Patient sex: M
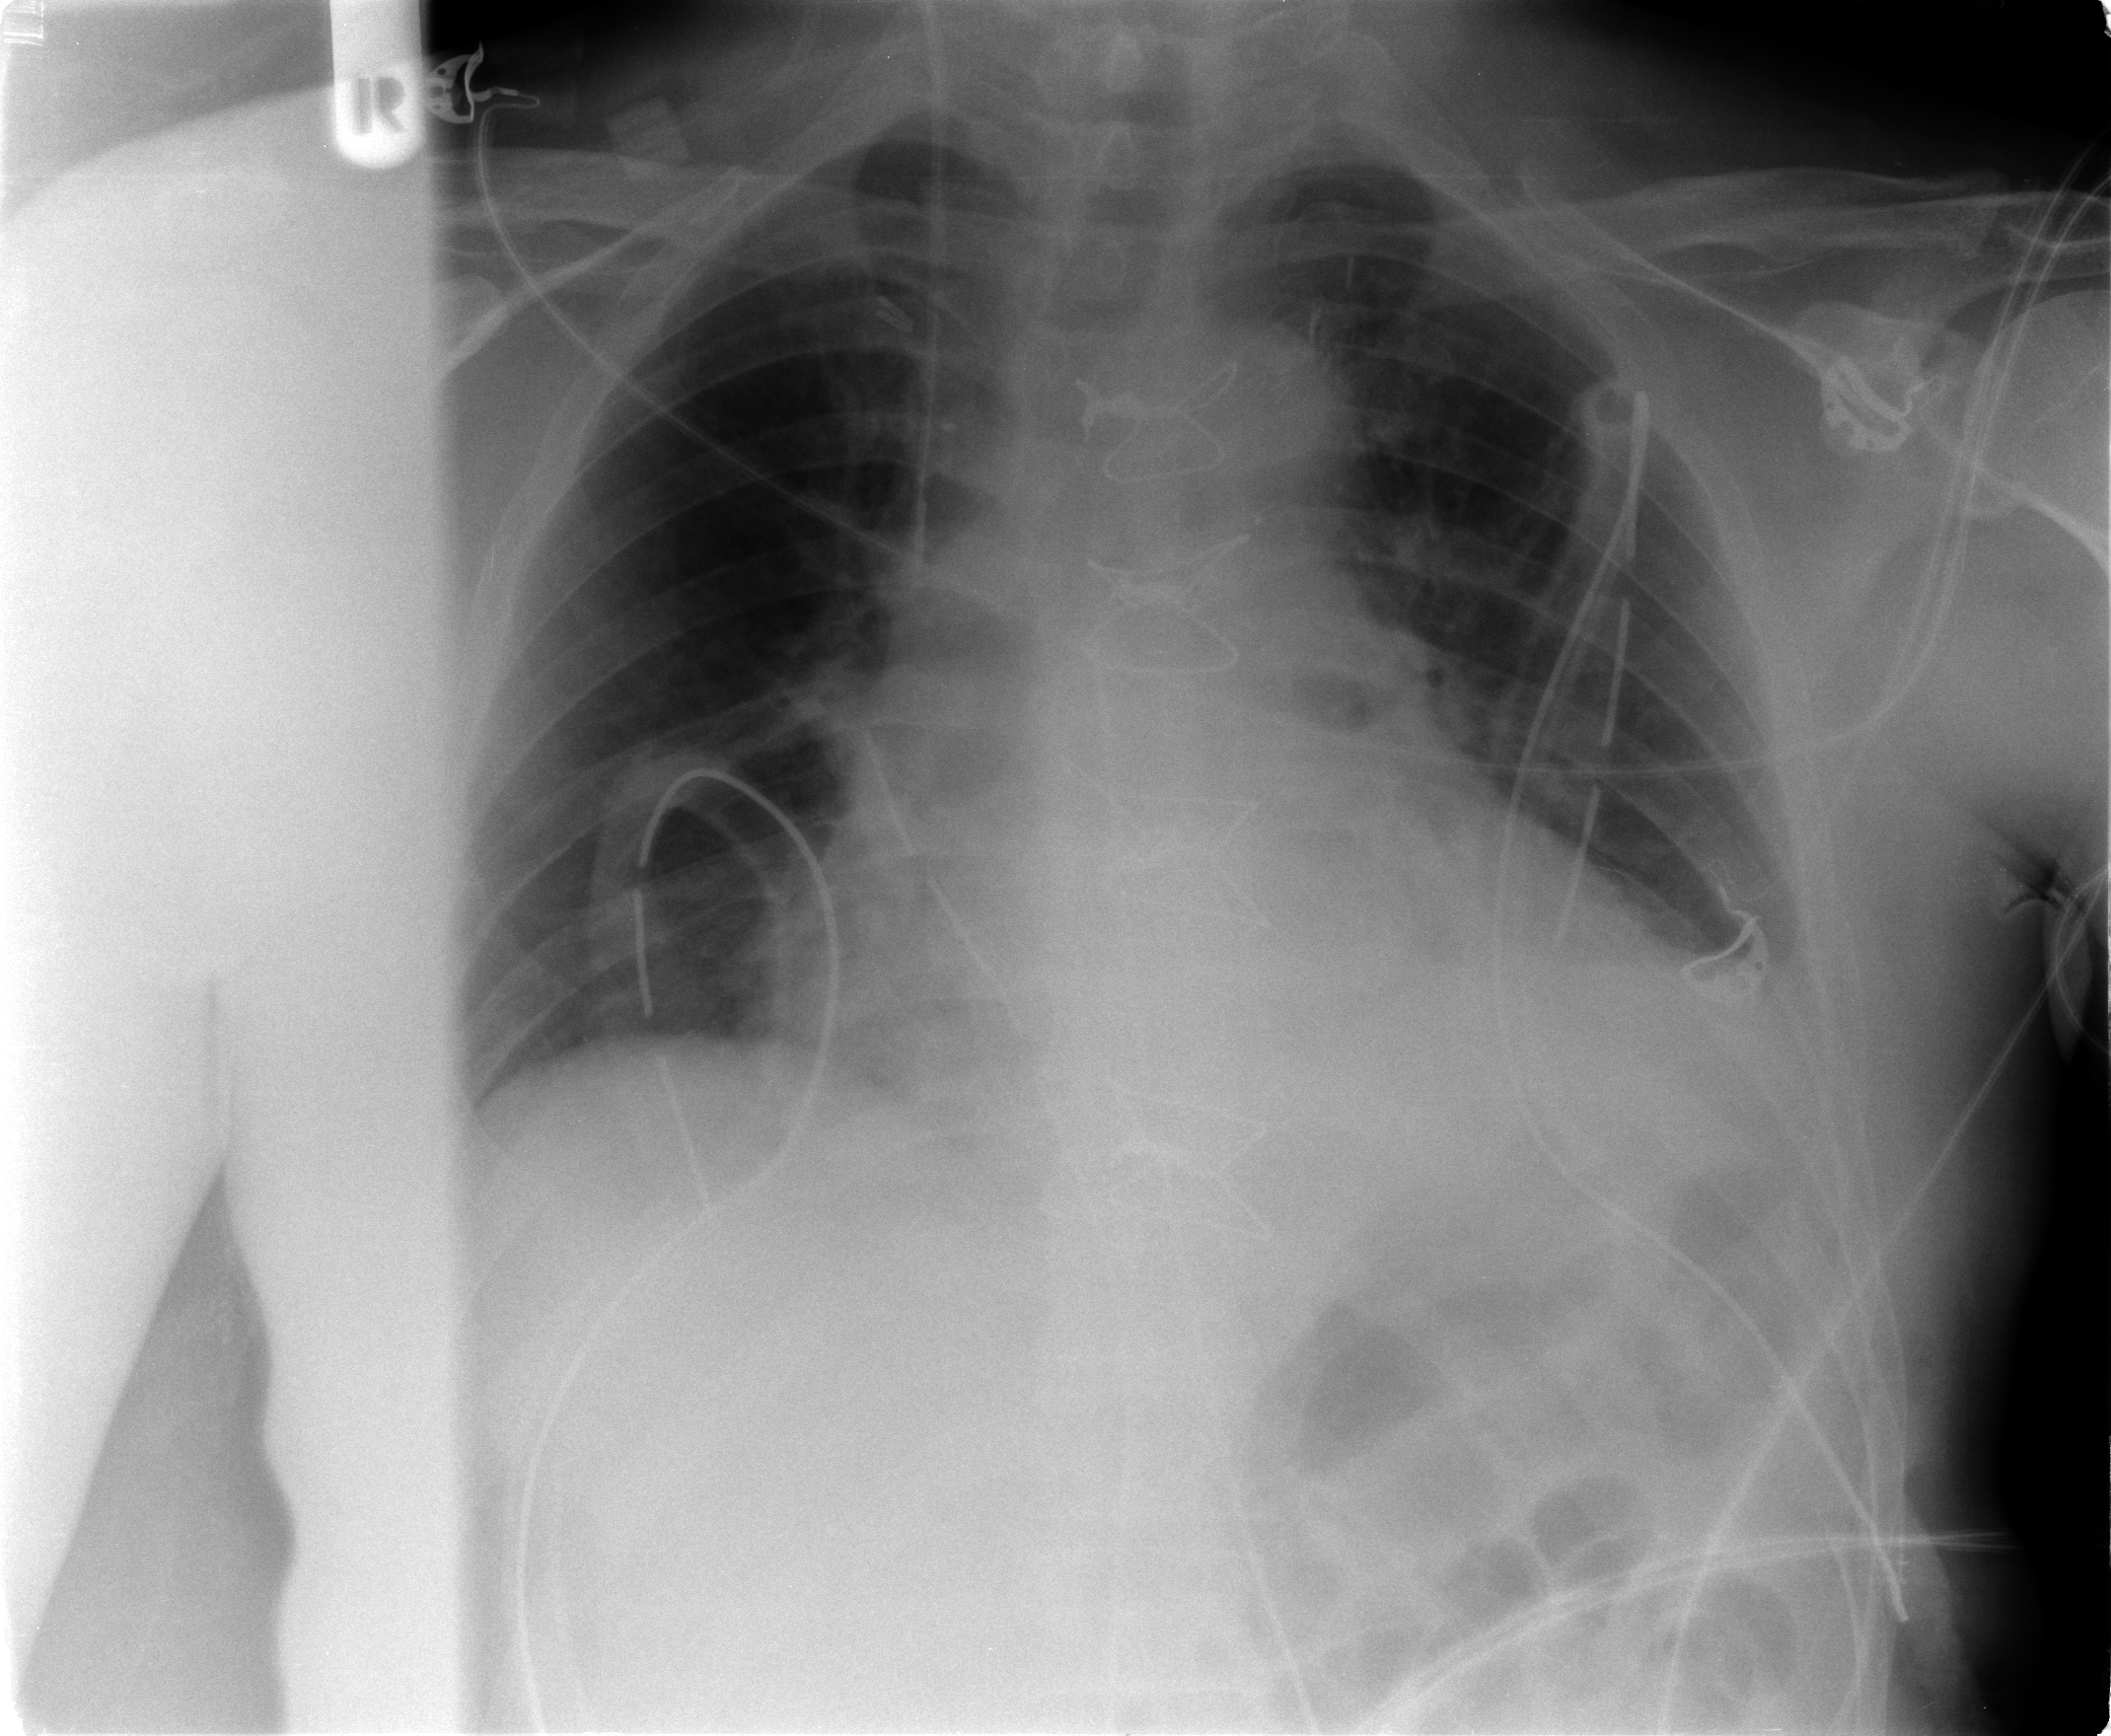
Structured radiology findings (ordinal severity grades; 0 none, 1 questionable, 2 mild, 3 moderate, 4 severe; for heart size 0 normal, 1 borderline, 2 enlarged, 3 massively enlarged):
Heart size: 1
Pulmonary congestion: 0
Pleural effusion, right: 0
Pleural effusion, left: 1
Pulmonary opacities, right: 0
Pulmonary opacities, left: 0
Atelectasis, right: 0
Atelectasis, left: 2